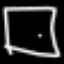
Label: square